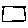
Label: square